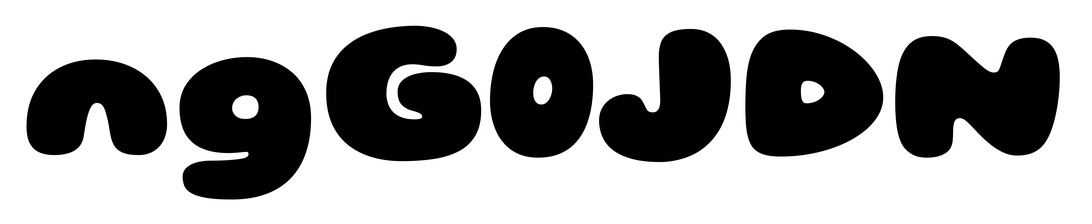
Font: Gluten_Black